Interaction volume radius: 5 \u00c5
Interaction volume height: 45 \u00c5
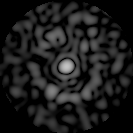
Disorder parameter: 0.8356